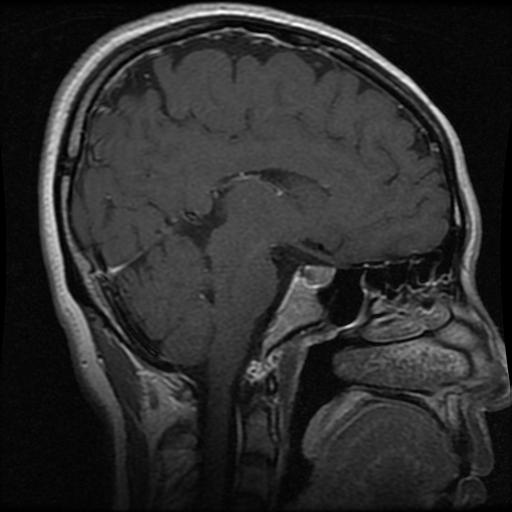
Label: pituitary